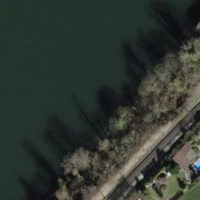
EUNIS habitat code: 15
Species observed at this site:
Silene nutans